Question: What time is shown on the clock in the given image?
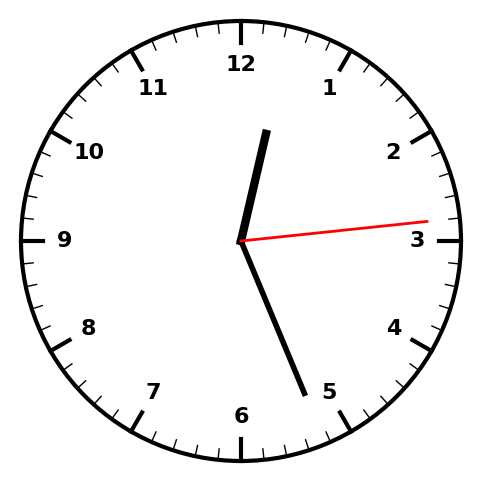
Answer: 12:26:14